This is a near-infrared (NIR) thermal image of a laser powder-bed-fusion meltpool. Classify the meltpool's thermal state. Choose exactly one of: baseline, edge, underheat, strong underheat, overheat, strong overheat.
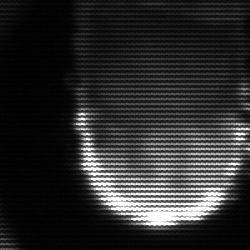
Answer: baseline